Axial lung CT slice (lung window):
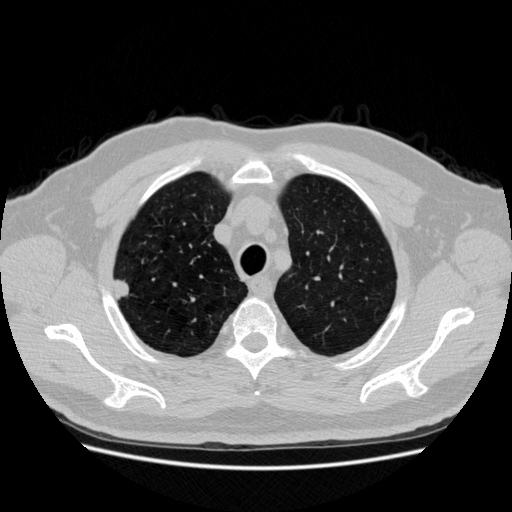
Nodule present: yes
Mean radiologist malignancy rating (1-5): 3.75